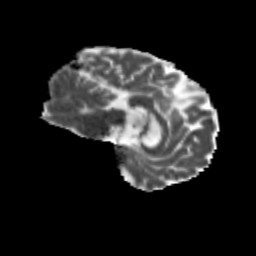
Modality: MD
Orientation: sagittal
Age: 68
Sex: male
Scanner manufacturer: siemens
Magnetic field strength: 3 T
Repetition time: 4.71 s
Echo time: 0.0906 s